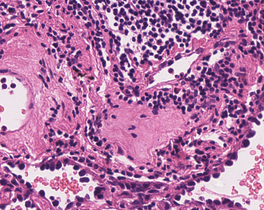
Tumor epithelial tissue: yes
Tumor-associated stroma tissue: yes
Normal tissue: no